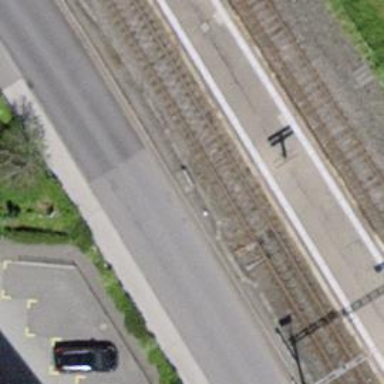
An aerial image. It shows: Railway switch.